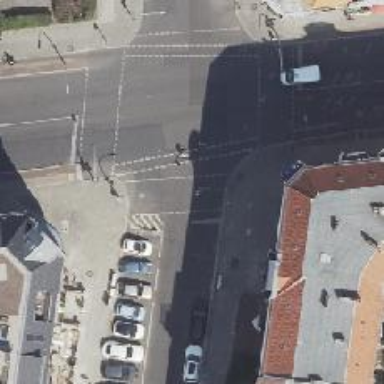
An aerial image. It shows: Asphalt footway with crossing equipped with traffic signals.